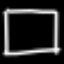
Label: square